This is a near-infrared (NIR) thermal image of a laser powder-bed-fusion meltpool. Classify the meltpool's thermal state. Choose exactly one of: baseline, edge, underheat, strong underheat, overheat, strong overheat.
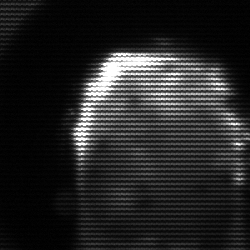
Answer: baseline